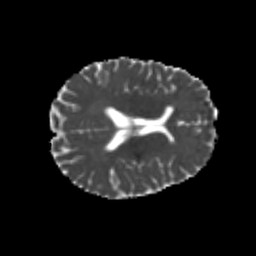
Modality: MD
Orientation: axial
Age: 20
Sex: female
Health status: healthy
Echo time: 0.074 s